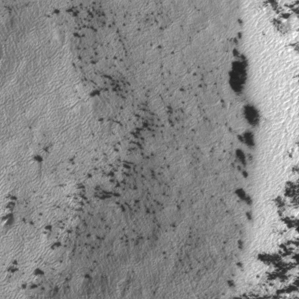
Label: frost